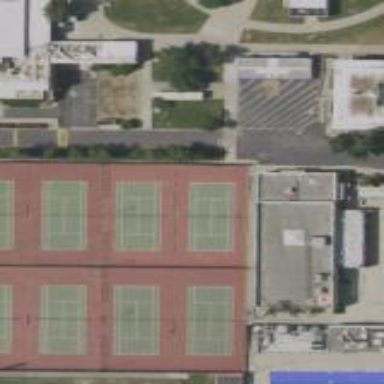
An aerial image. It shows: Tennis court on pitch designated for leisure land.